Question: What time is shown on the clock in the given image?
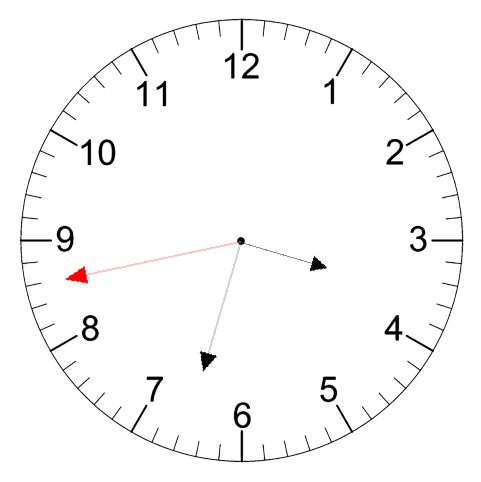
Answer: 03:32:43